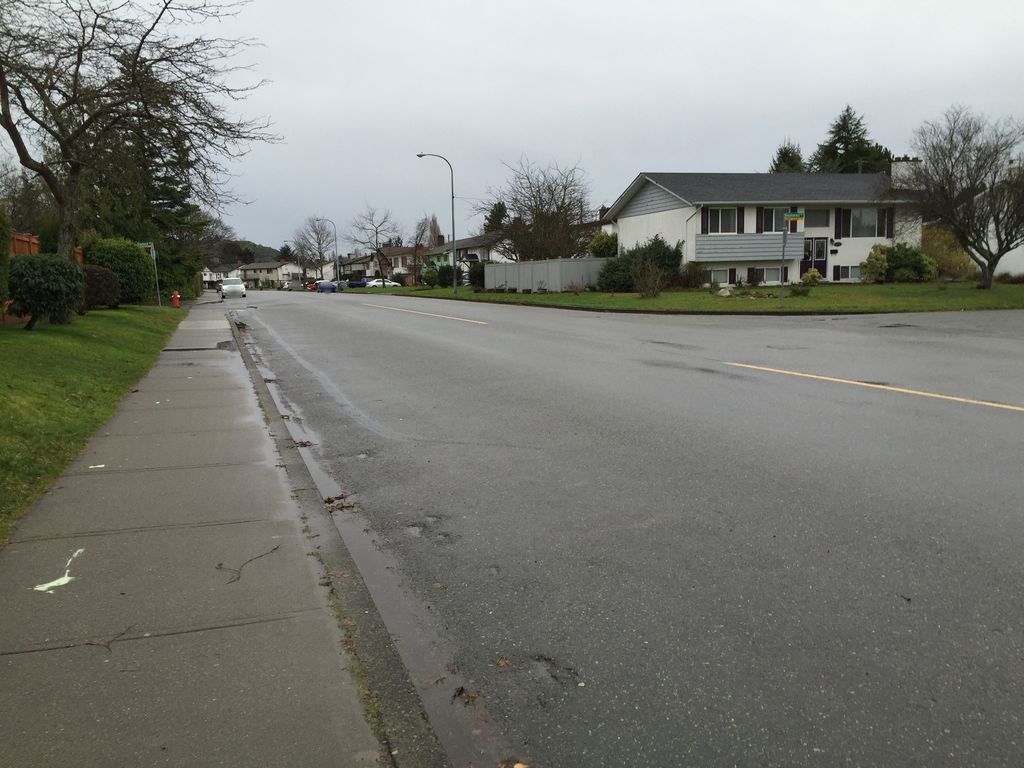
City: victoria